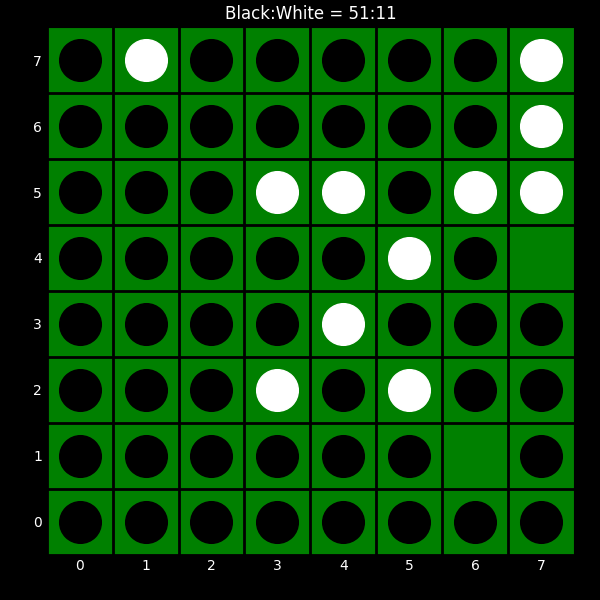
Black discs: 51
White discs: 11